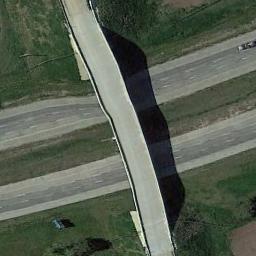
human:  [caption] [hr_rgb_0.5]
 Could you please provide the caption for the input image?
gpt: The overpass is next to the grass with a car .

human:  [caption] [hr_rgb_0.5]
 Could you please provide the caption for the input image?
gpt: The grass is under the overpass .

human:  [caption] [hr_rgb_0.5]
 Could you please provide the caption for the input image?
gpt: The cross-line overpass is over the roads on the lawn .

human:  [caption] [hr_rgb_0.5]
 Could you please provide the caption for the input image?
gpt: The perimeter of the overpasses is completely covered by vegetation .

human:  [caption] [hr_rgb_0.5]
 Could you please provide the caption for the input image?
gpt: There are green meadows around the overpass .